Question: My boss has put me in charge of building a production dashboard to track the efficiency of the workers on a production line. He wants a progress bar to fill up in relation to the time and change colors if the worker is running on time or if they're behind, etc. I need to know if you can have multiple colors for one JProgressBar that changes as the bar fills up to show those changes. I'm referring to

Is this even possible? If not, what's my best course of action to go about doing this? I've thought about putting multiple JProgressBars together and doing some calculations to find out which section needs to be which color, unless there's a better way to go about it.
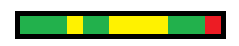
Answer: Looking at the link I posted above, you might be able to create multiple progressbars, setting the width of them to something predetermined (length of a task), placing them side-by-side, then setting those colors for each piece individually. Looking around I don't see anything for setting colors to from n to m to a certain value.